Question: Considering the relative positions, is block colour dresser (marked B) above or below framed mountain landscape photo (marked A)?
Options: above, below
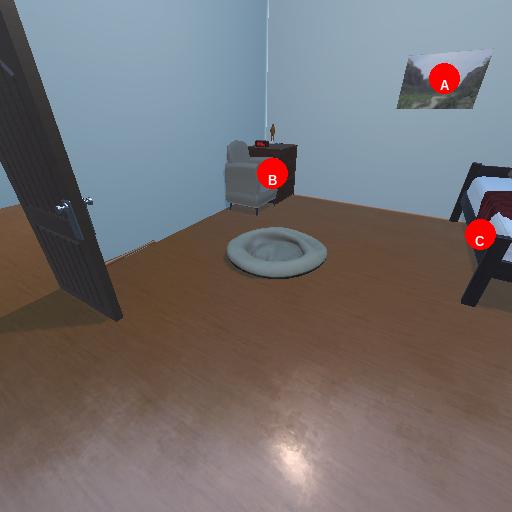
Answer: above